Question: I am adding a dynamically scrolling UISearchBar to the top of a tableview. To do this, I have added the UISearchBar as a subview of the tableview and then implemented a scrollviewdelegate method so that the searchbar stays pinned to the top at all times. I also set the contentInset of the tableView accordingly so that the top most cell is offset enough for the searchbar.
The only issue I'm having is with the default separator that's drawn above the first cell in the tableview. When starting at the top, and scrolling down, the separator is actually drawn above the search bar, instead of below it. This creates for a horrible user interface bug that I'd like to fix. Note that this only happens with the first cell; every other separator between cells scrolls under the searchbar, as it should, and does not have the same UI bug. Any thoughts?

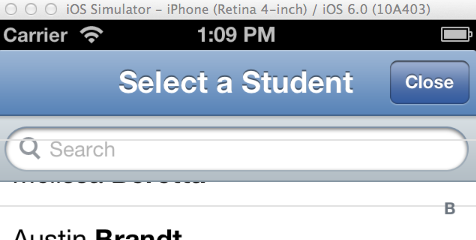
Answer: Are you certain that the UISearchBar is frontmost? Try bringing it all the way to the front in code, in your 'viewDidLoad'. If that doesn't work to solve the glitch, consider an alternative solution to your interface. Here are some - try any one of them:
- Make the UISearchBar the header for the UITableView (not a section; the table view itself). This is very standard interface.- If you are on iOS 6, instead of the scroll view delegate trick (which was quite standard before iOS 6, well done), use constraints to pin the search bar to a view higher up the view hierarchy than the table view. (Since you are in a navigation controller, that would be the navigation controller's view in your case.) That's the new iOS 6 way to prevent a scroll view subview from being scrolled with the content. I do not know if that will solve the glitch but it could be worth a try.- Don't use the default separator. It is not difficult to draw your own separator as part of the cell background image.